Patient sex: F
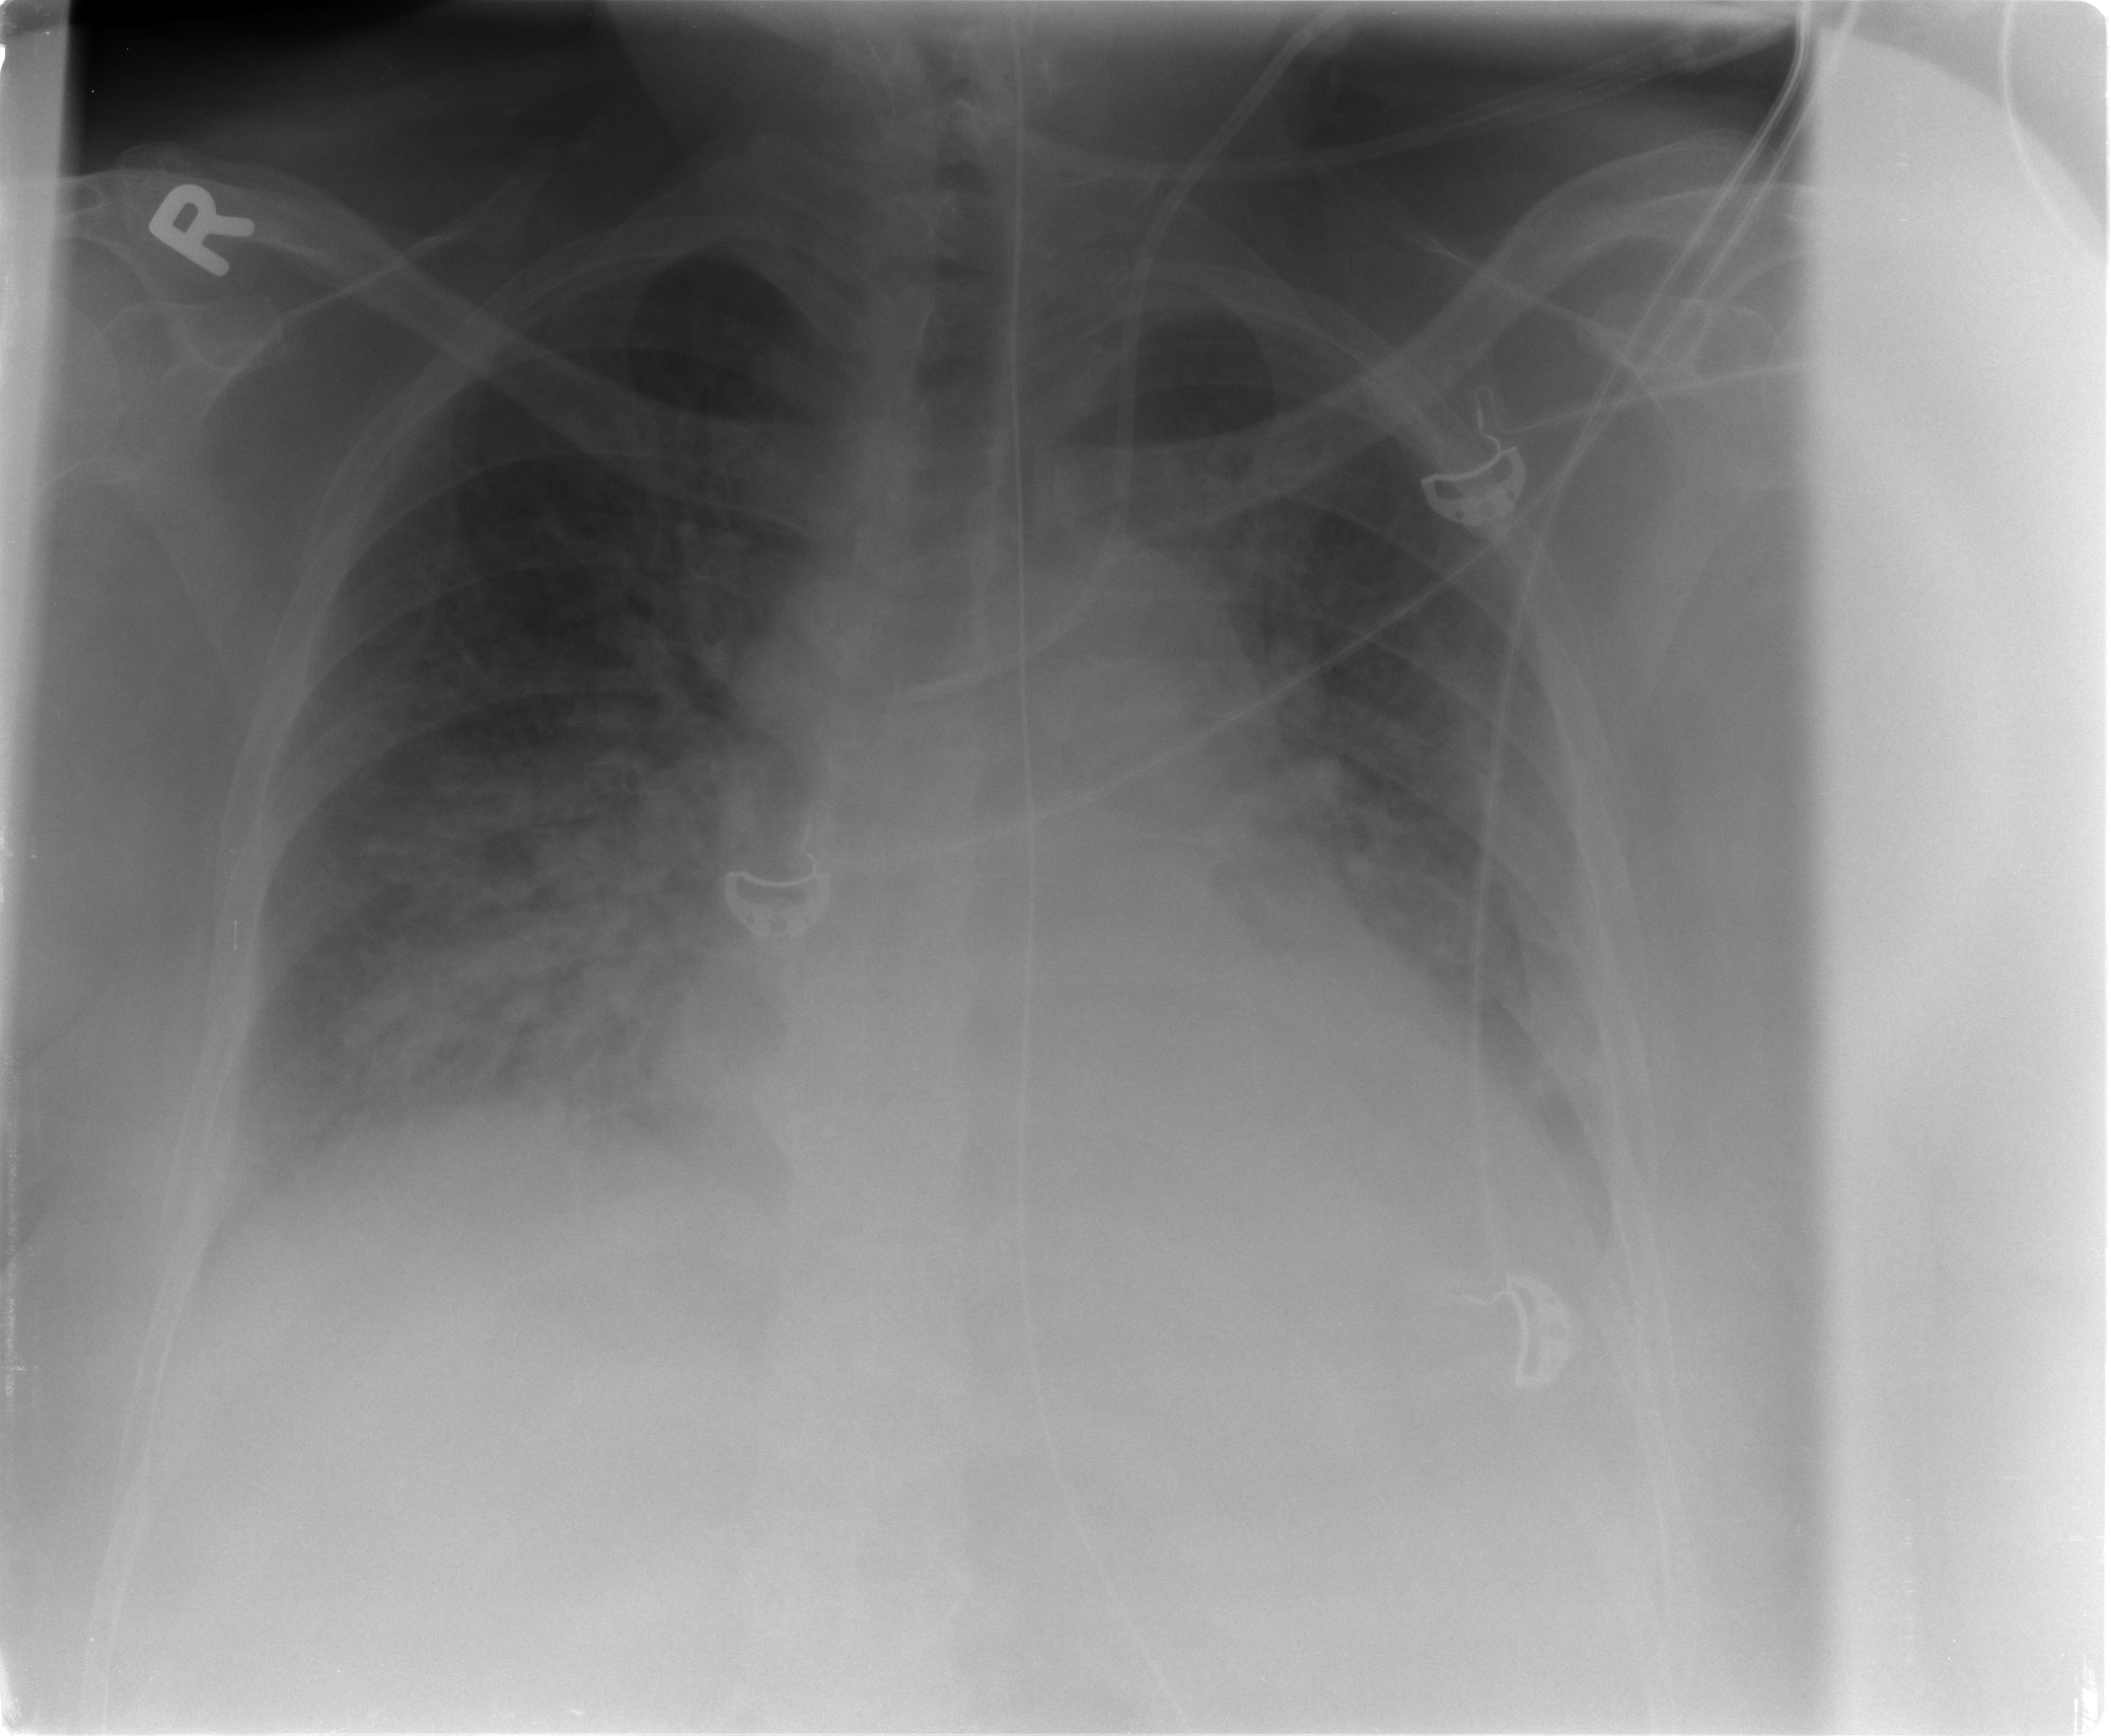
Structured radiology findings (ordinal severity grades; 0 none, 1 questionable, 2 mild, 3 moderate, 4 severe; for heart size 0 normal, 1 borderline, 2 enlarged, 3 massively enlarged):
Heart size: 2
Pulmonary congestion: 2
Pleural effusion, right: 2
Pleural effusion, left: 2
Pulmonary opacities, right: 3
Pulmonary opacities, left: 3
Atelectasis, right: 2
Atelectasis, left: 2